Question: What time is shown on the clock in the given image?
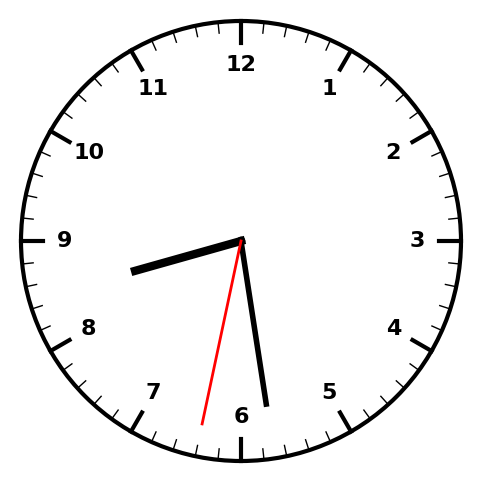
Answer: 08:28:32